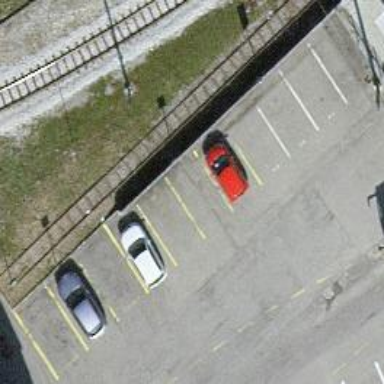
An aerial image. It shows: Street side parking area.